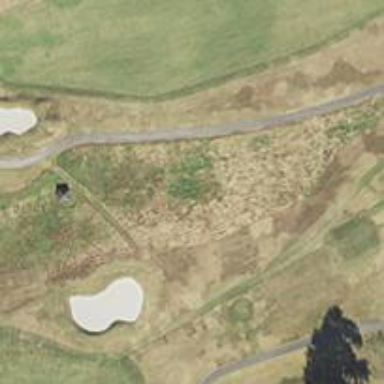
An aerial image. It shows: Golf fairway surrounded by grass.